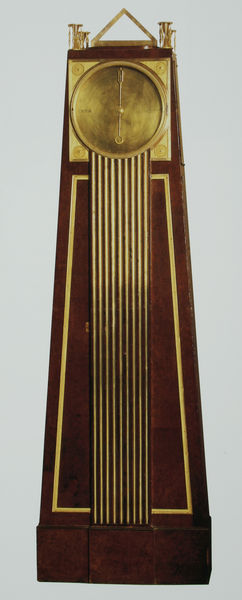
Titel: Bodenstanduhr
Künstler: David Roentgen
Standort: St. Petersburg
Institution: Schloss Pawlowsk
Schlagwörter: baum, dunkel, körper, weiß, dreieck, braun, dunkelbraun, holz, schmuck, muster, ornament, rahmen, sockel, instrument, möbel, gold, borte, kreis, rund, turm, leiste, schwer, giebel, linien, rand, jugendstil, zahlen, ziffern, dekor, gerade, verzierung, streifen, uhr, schublade, metall, bronze, hoch, foto, fotografie, photographie, griff, messing, vergänglichkeit, vergoldet, rechteck, linie, groß, scheibe, jugenstil, kasten, photo, kunstgewerbe, geometrisch, korpus, standuhr, maserung, handwerk, farbfoto, rechteckig, kanneluren, saiten, golden, zeit, pyramide, sechs, gegenstand, kunsthandwerk, objekt, einfassung, gehäuse, art deco, design, mahagoni, möbelstück, nussholz, geometrie, quadrat, pendel, pendeluhr, wanduhr, zeiger, zifferblatt, ziffernblatt, vertiefung, nussbaum, rillen, schlüsselloch, wiener werkstätten, uhrzeiger, neun, ägyptisch, ägypten, klassizistisch, parallelen, länge, uhrwerk, urh, höhlung, uhrzeit, sanduhr, trapez, öse, corpus, messgerät, triangel, einegearbeit, funktional, holzgehäuse, linirn, minutenzeiger, rosenholz, sechs uhr, sechs uhr eins, stundenzeiger, tropenholz, wiener werkstättem, zeitmessung, takt, r, klare linien, sanduhren, holzuhr